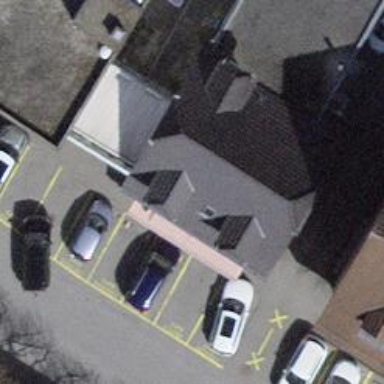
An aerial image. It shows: Café with bakery inside.